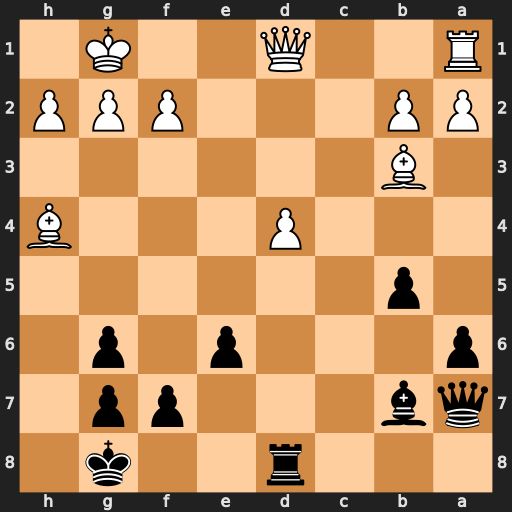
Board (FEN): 3r2k1/qb3pp1/p3p1p1/1p6/3P3B/1B6/PP3PPP/R2Q2K1
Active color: b
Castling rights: -
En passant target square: -
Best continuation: Rxd4 Qc1 Rxh4